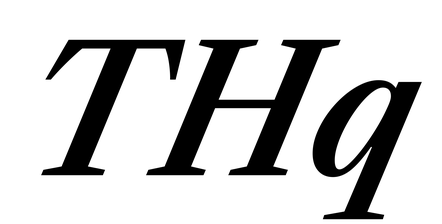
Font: LibreCaslonText-Italic_SemiBold_Italic